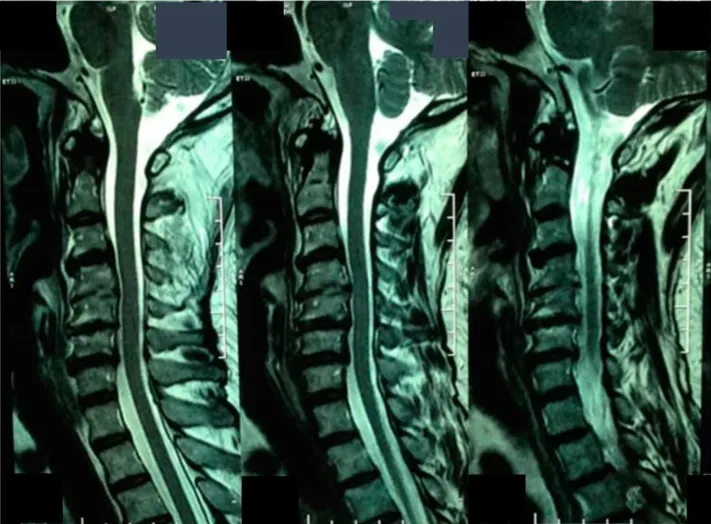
Sagittal magnetic resonance imaging showing narrowing of the spinal canal.
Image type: radiology (mri)